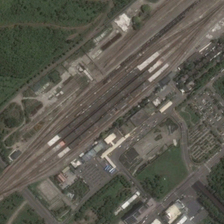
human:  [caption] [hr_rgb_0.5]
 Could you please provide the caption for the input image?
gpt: many green trees are in two sides of a railway station .

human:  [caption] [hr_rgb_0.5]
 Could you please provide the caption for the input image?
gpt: many green trees are in two sides of a railway station .

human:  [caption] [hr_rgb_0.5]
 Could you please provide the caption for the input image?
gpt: many green trees are in two sides of a railway station .

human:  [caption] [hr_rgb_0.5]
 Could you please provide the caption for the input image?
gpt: many green trees are in two sides of a railway station .

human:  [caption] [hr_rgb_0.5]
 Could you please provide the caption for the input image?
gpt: many green trees are in two sides of a railway station .